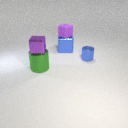
small purple rubber cube above large blue metal cube